Question: I want to display image from Firestore in my list view. Hence this is my coding.
My list view class.
'''
import 'package:carousel_pro/carousel_pro.dart';
import 'package:cloud_firestore/cloud_firestore.dart';
import 'package:firebase_auth/firebase_auth.dart';
import 'package:flutter/material.dart';
import 'package:fyp/shared/Loading.dart';
class ListTask extends StatefulWidget {
@override
_ListTaskState createState() => _ListTaskState();
}
final FirebaseAuth auth = FirebaseAuth.instance;
Stream<QuerySnapshot> getUserRd(BuildContext context) async* {
final FirebaseUser rd = await auth.currentUser();
yield* Firestore.instance.collection("Task").where('uid',isEqualTo: rd.uid).snapshots();
}
List<NetworkImage> _listOfImages = <NetworkImage>[];
class _ListTaskState extends State<ListTask> {
@override
Widget build(BuildContext context) {
return Container(
child: StreamBuilder(
stream: getUserRd(context),
builder: (context, snapshot){
if (snapshot.hasError || !snapshot.hasData) {
return Loading();
} else{
return ListView.builder(
itemCount: snapshot.data.documents.length,
itemBuilder: (BuildContext context, int index){
_listOfImages =[];
for(int i =0; i <snapshot.data.documents[index].data['urls'].length; i++){
_listOfImages.add(NetworkImage(snapshot.data.documents[index].data['urls'[i]])); //show this line was error
}
final ba = snapshot.data.documents[index];
return Card(
child:ListTile(
title: Container(
alignment: Alignment.centerLeft,
child: Column(
children: <Widget>[
SizedBox(height: 5.0),
Container(alignment: Alignment.centerLeft,
child: Text(ba['sumberAduan']),
),
SizedBox(height: 5.0),
Container(alignment: Alignment.centerLeft,
child: Text(ba['noAduan']),
),
SizedBox(height: 5.0),
Container(alignment: Alignment.centerLeft,
child: Text(ba['kategori']),
),
SizedBox(height: 5.0),
Container(alignment: Alignment.centerLeft,
child: Text(ba['verified']),
),
Column(
children: [
Container(
margin: EdgeInsets.all(10.0),
height: 200,
decoration: BoxDecoration(
color: Colors.white
),
width: MediaQuery.of(context).size.width,
child: Carousel(
boxFit: BoxFit.cover,
images: _listOfImages,
autoplay: false,
indicatorBgPadding: 5.0,
dotPosition: DotPosition.bottomCenter,
animationCurve: Curves.fastLinearToSlowEaseIn,
animationDuration: Duration(milliseconds: 2000),
),
)
],
)
],
),
),
)
);
});
}
}),
);
}
}
'''
This is my collection document from firestore. I want to display image from urls.

I had tried many method to display the image but unfortunately didn't work for me. So is there that I missing? someone help me please.
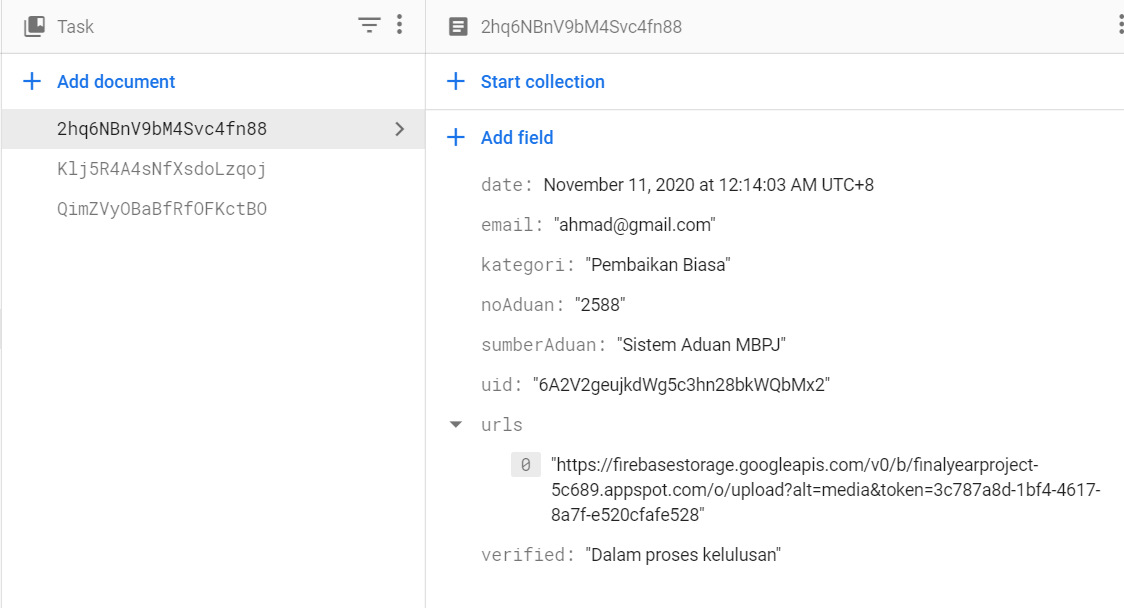
Answer: Try doing this in your
'''
final List<NetworkImage> _listOfImages = snapshot.data.documents[index].data['urls']
.map((String e) => NetworkImage(e))
.toList();
'''
map loops over the list of URLs and converts them to NetworkImages